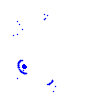
Particle: electron